Question: I'm having the following problem, and would love some pointers in the right direction.
To put things simple:
I information from a table, with PHP, that I put inside a '<select>' tag.
Whenever I click one of the options (lines) present it should load/show certain information on a cell that is right next to it. If I click another one of the options it should show different information (loaded from a database).
Like this:

Click on a category, show information. Actually I'm supposed to have on the second cell another sub-category, but I believe that If I can get this first step solved then it will be a matter of applying it to the 2nd/3rd cells.
UPDATE:
I am also considering using a frame inside that cell, a php document, that reloads everytime the user clicks on one of the options. Is that viable as well?
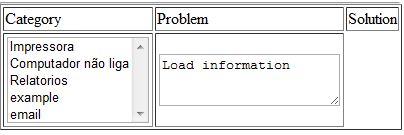
Answer: You should do an ajax call to the database (via PHP of course) to get the realted data and populate it.
'''
$('#category').change(function(){
$('#problem').load('/url-to-fetch?selected=' + $('#category').val());
});
'''
The above example is done using jQuery (altough you can do it using any js library or plain javascript).
The code says that when ever there is a change in the selected value of the category, do an ajax call to 'url-to-fetch' passing in the selected value and then show the details in 'problem' area (assuming problem is the id of the textarea).